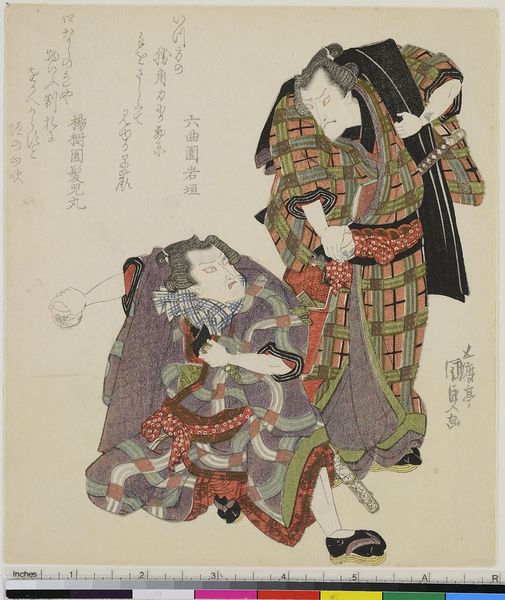
Künstler: Utagawa Kunisada
Standort: Hamburg
Institution: Museum für Kunst und Gewerbe Hamburg
Schlagwörter: kämpfer, kariert, zeichnung, holzschnitt, japan, grimmig, schriftzeichen, druckgraphik, druckgrafik, streit, blickkontakt, schwertgriff, zeit, schauspieler, farbholzschnitt, schauspielerin, kimono, kabuki, edo, reproduktionen, stehender mann, druckerzeugnisse, blindprägedruck, blinddruck, hockender mann